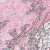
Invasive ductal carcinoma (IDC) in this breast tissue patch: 0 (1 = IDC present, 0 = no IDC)